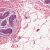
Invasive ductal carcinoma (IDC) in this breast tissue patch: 0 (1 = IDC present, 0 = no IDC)